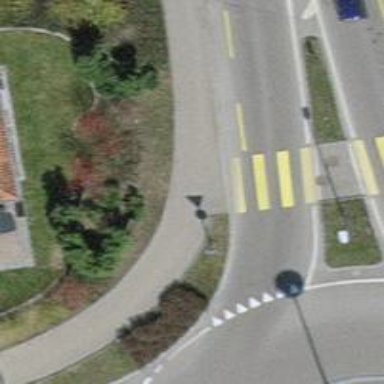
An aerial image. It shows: Kerb serving as barrier.